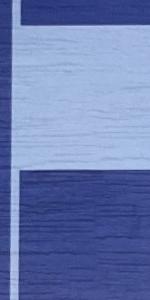
Label: Empty